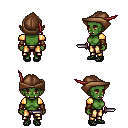
a pixel art fantasy rpg character, female body template, orc, green skin, gold arm armor, gold greaves, raven short mohawk hairstyle, leather cap, leather bracers, ghillies, dagger, four views (front, back, left, right), 2x2 character sprite sheet, small pixel art, hard edges, no anti-aliasing